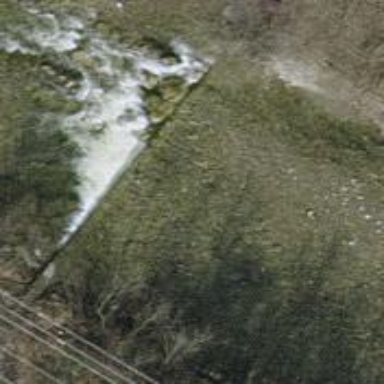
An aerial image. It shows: Weir in waterway.